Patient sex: F
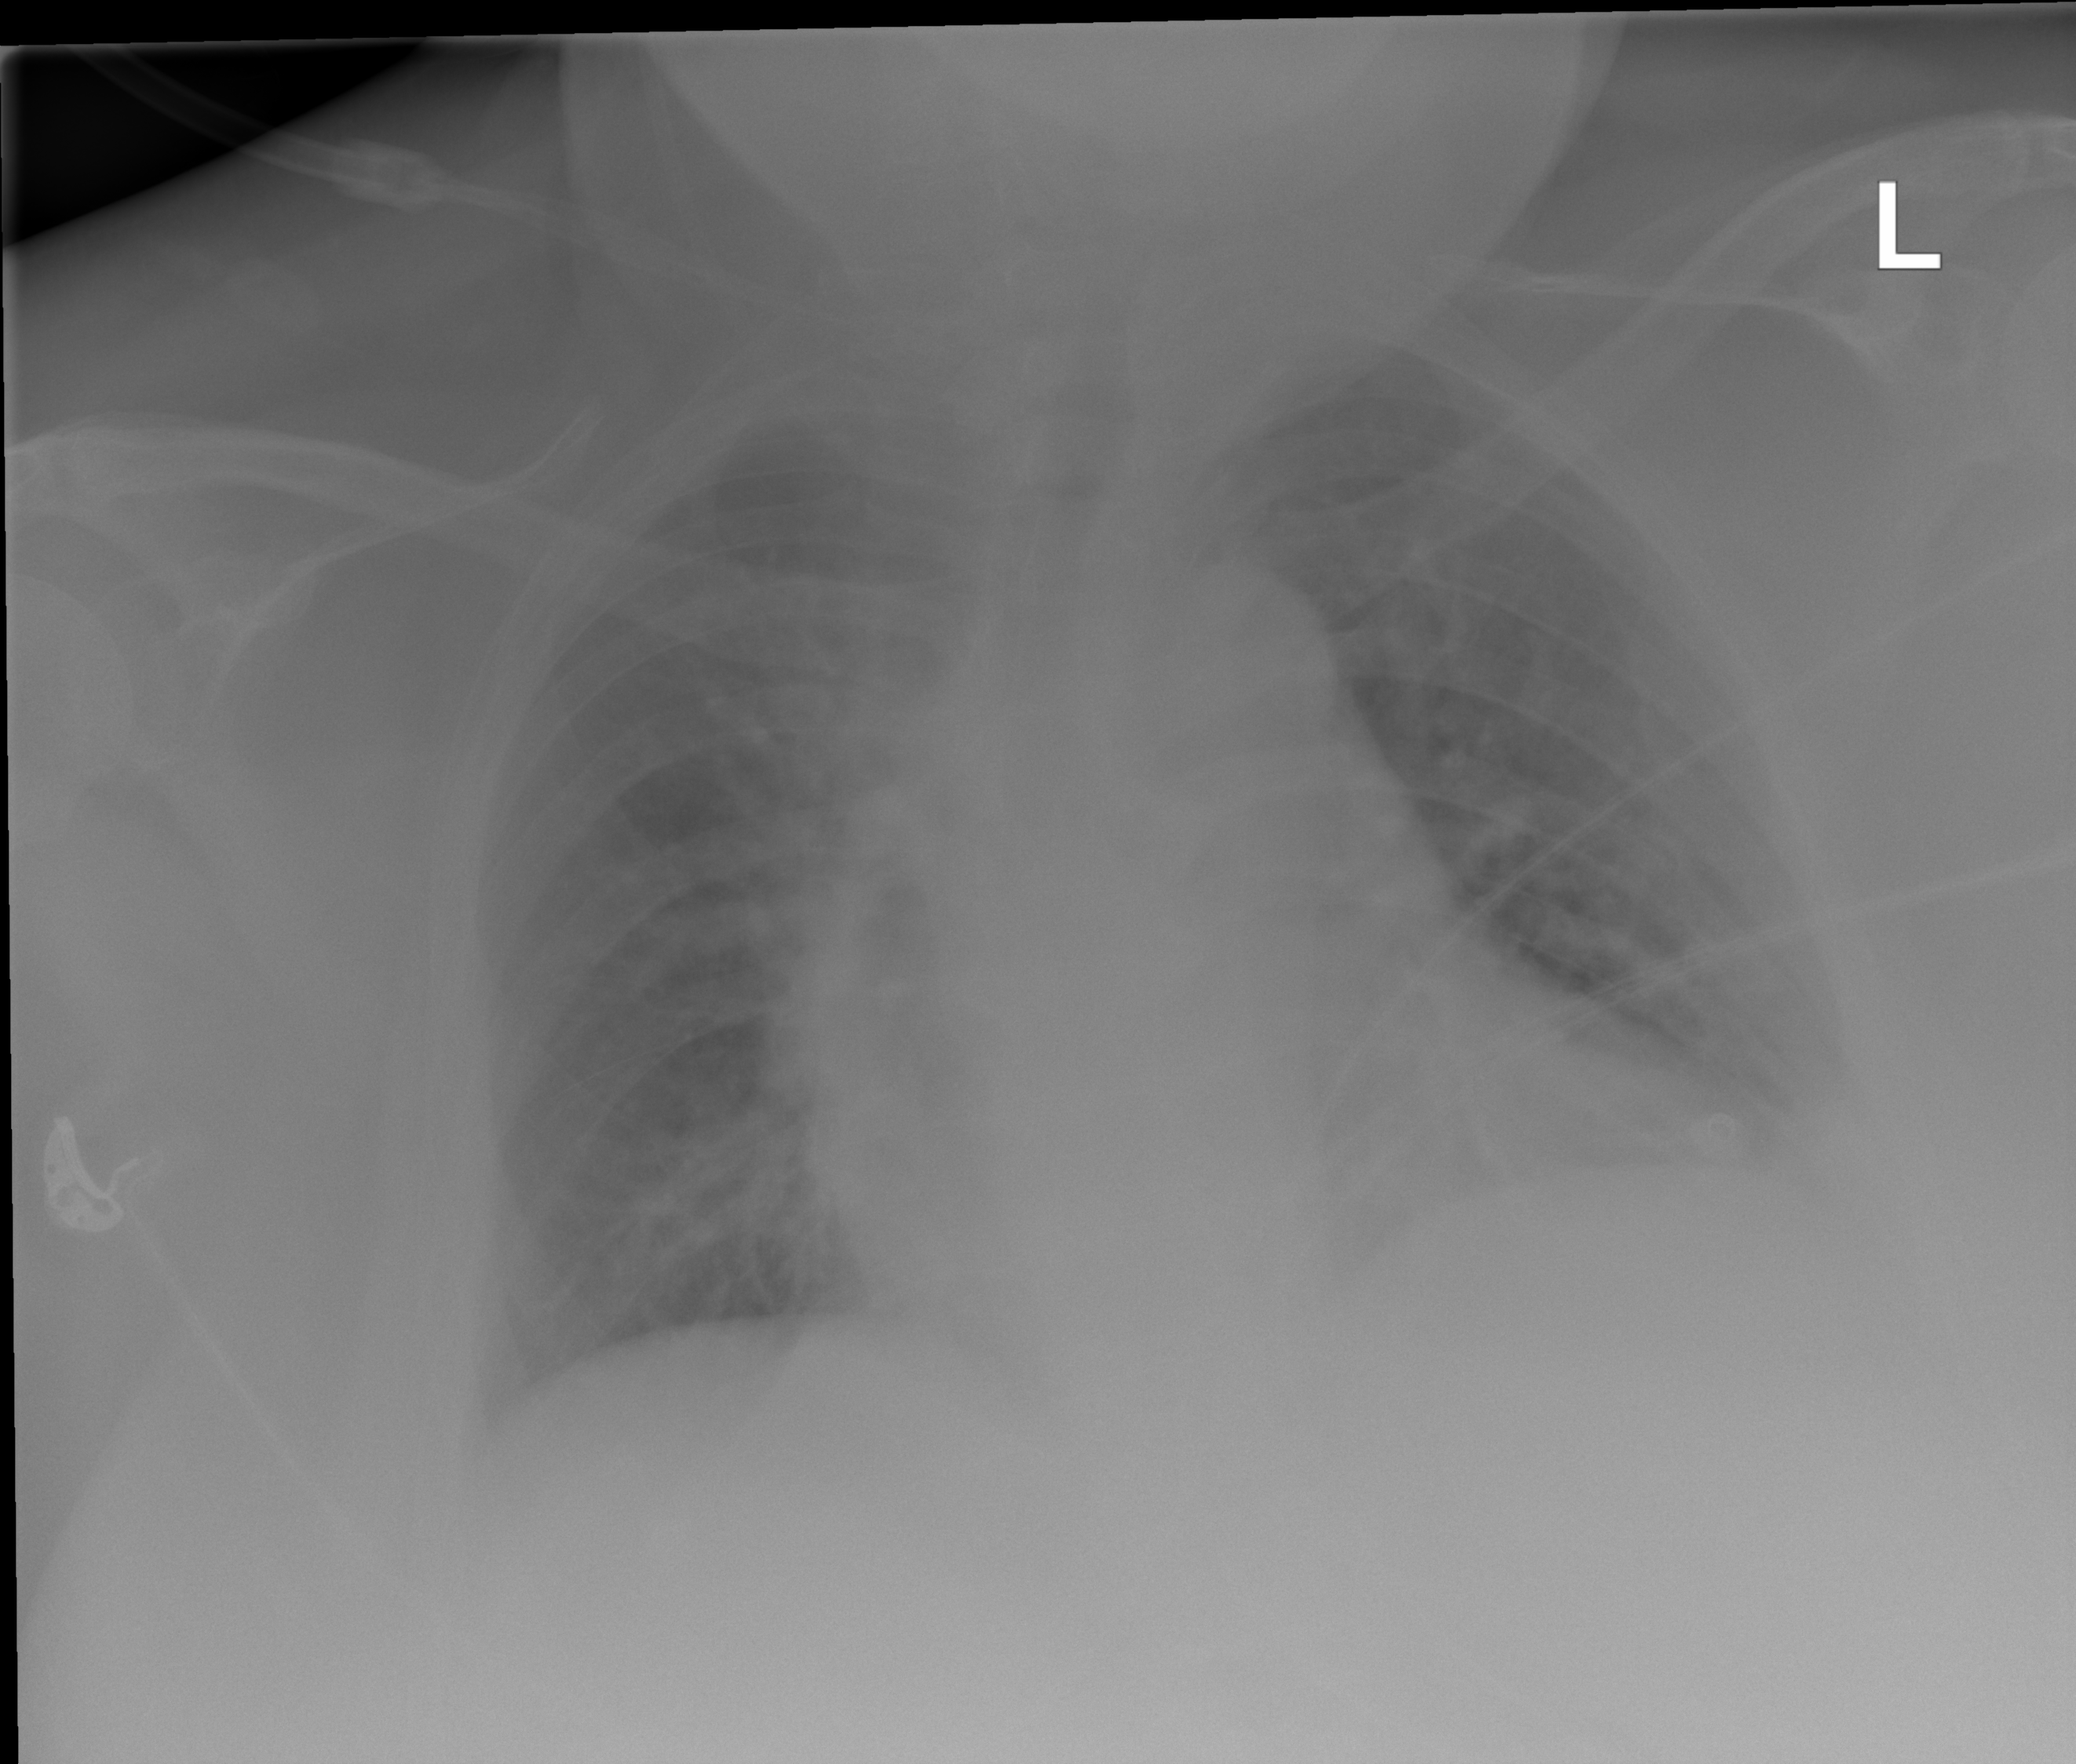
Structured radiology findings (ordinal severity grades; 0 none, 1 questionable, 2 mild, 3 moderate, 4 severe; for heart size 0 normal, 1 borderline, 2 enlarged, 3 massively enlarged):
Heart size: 2
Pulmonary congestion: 2
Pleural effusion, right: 0
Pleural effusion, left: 2
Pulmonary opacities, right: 2
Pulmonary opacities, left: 2
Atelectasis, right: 2
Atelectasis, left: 2